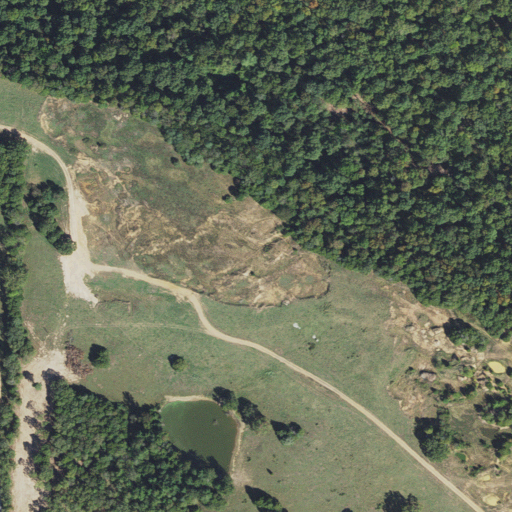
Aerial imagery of ridge(s) in Arkansas named Tucker Ridge containing deciduous forest, pasture, barren land, mixed forest, open development, grassland, low intensity development, and medium intensity development